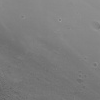
Atmospheric dust classification: not_dusty